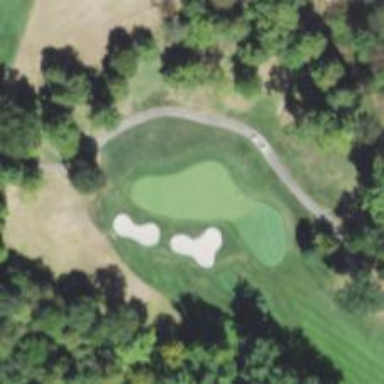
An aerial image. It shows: Golf hole.